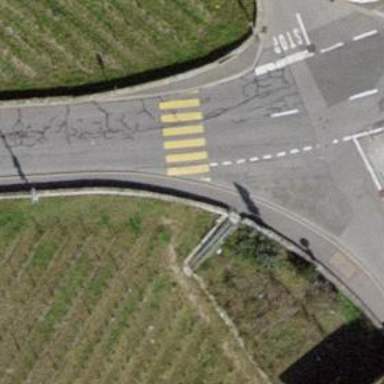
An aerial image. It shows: Zebra crossing on the road.